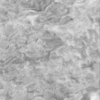
Label: not_dusty